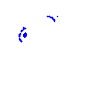
Particle: pion